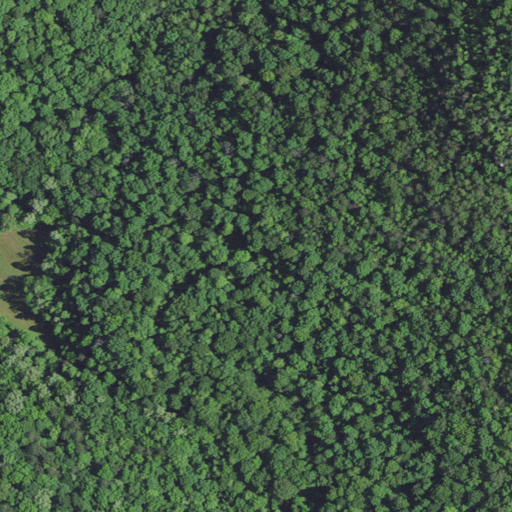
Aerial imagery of valley in Kentucky named Moss Hollow containing deciduous forest, mixed forest, and open development